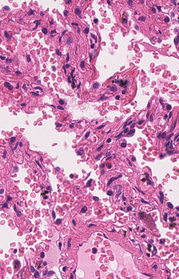
Tumor epithelial tissue: no
Tumor-associated stroma tissue: no
Normal tissue: yes